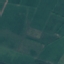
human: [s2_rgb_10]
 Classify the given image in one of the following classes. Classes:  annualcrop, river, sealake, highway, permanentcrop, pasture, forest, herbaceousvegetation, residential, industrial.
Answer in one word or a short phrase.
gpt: Pasture